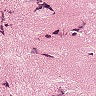
Metastatic tissue present: yes